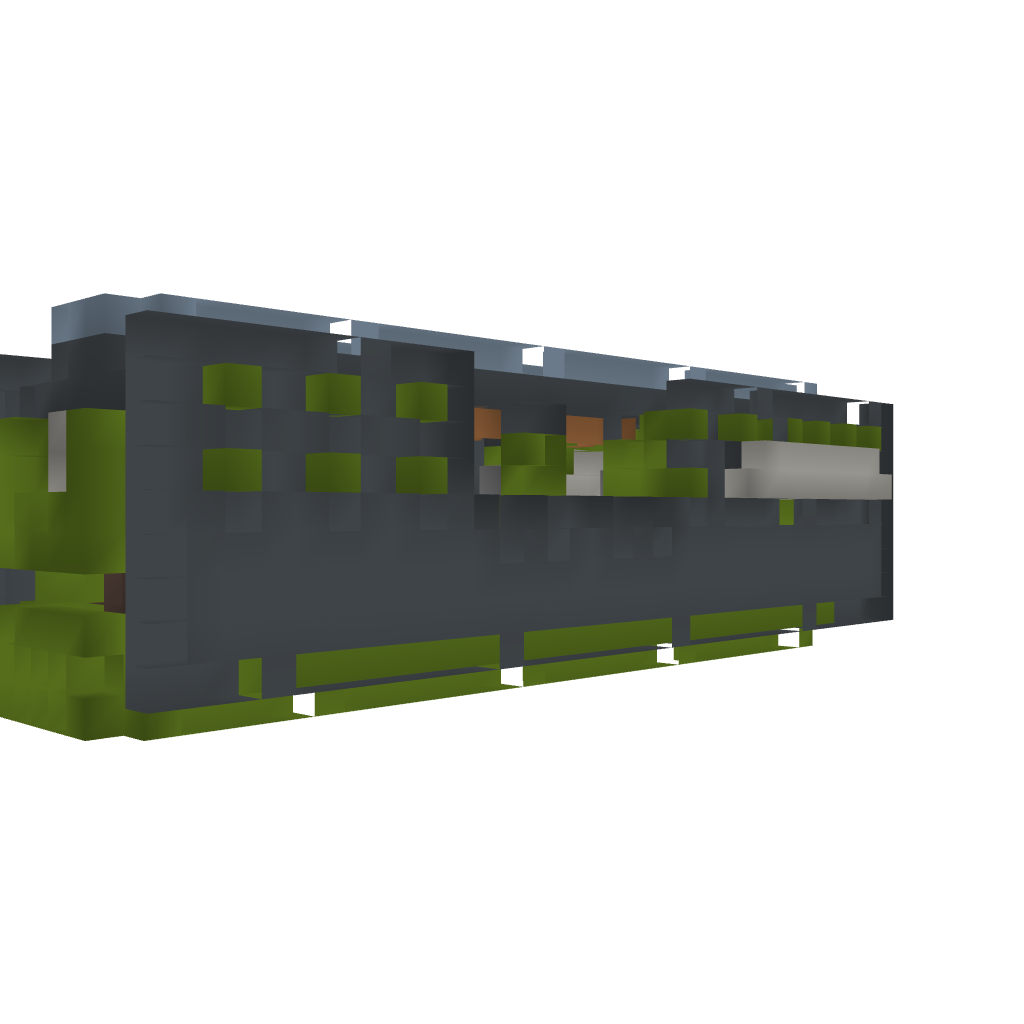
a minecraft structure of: HMS Ogre